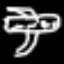
Label: airplane